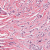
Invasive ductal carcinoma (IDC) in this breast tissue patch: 1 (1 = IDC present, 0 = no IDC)